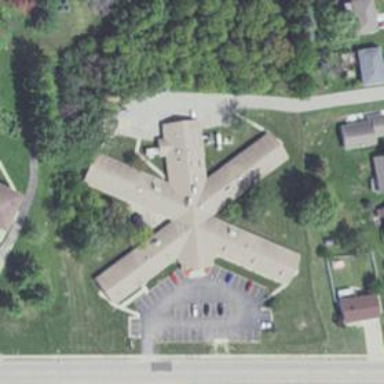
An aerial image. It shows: Nursing home.